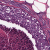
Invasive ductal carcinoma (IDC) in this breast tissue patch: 0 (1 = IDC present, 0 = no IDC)